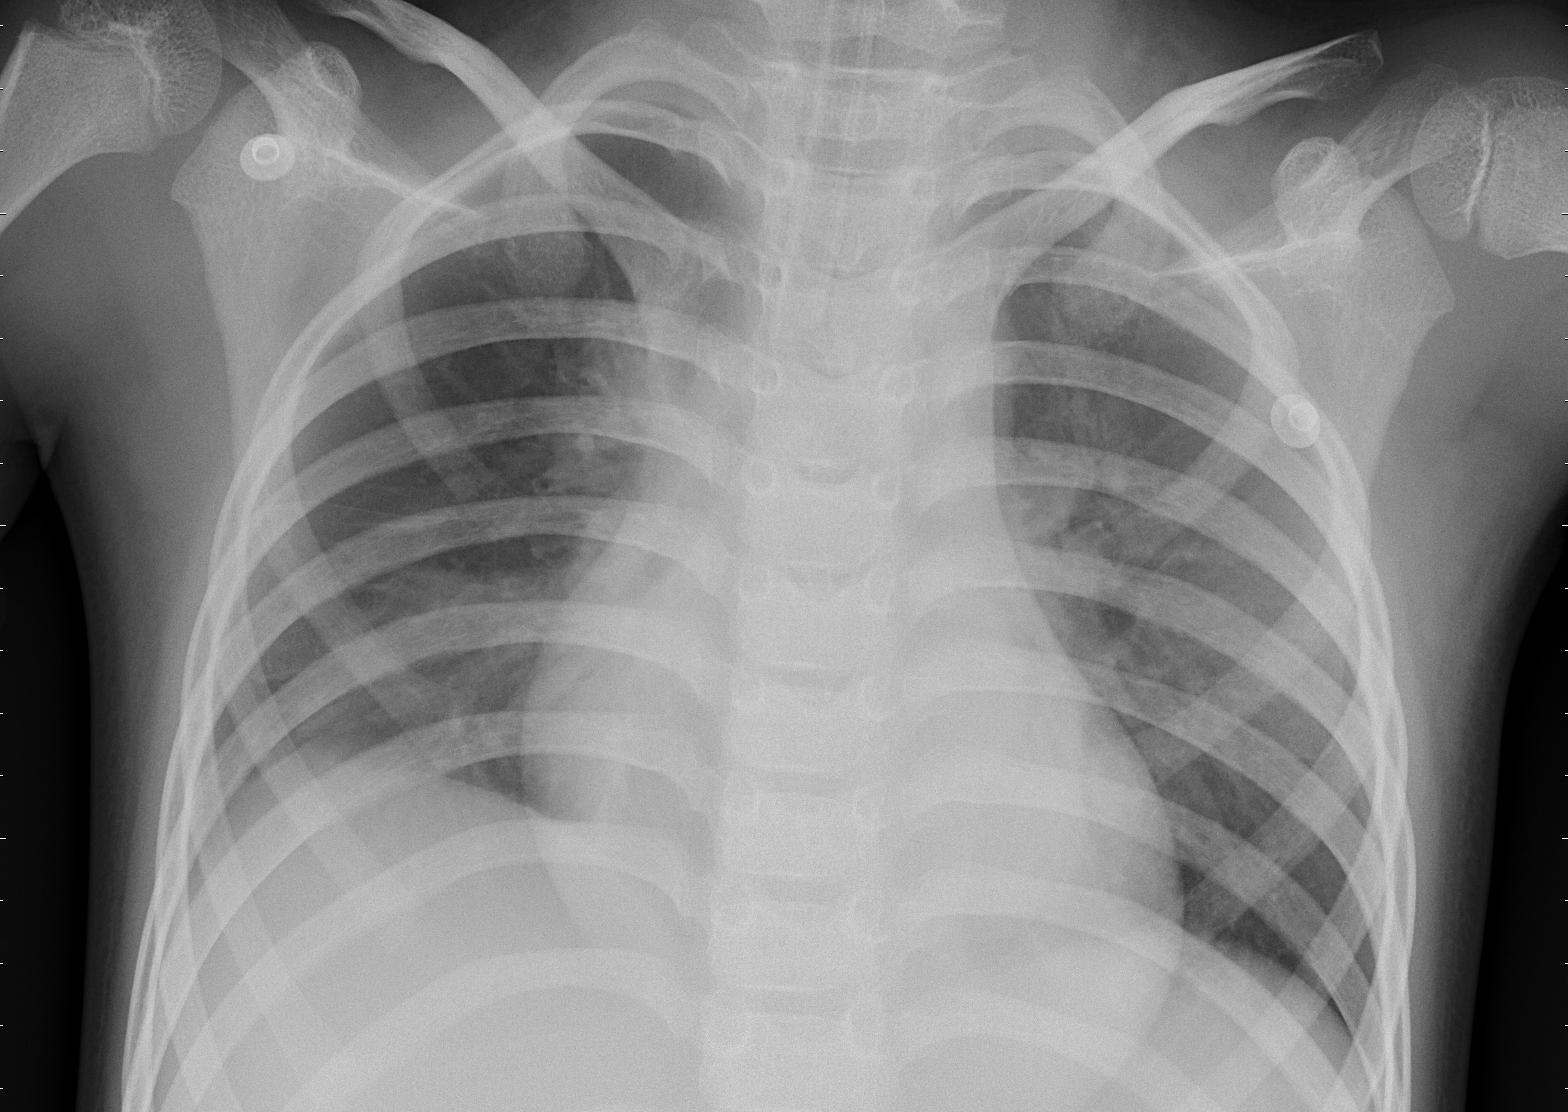
Diagnosis: PNEUMONIA